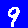
Digit: 9